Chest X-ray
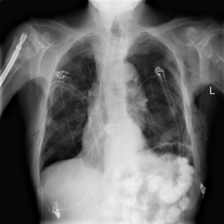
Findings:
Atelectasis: negative
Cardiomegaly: negative
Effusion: negative
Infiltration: negative
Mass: negative
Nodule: negative
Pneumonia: negative
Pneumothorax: negative
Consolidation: negative
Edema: negative
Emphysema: positive
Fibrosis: negative
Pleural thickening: negative
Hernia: negative